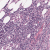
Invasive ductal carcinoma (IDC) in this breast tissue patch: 1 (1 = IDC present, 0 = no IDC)